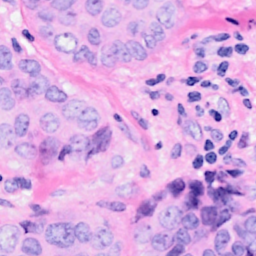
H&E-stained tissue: Breast